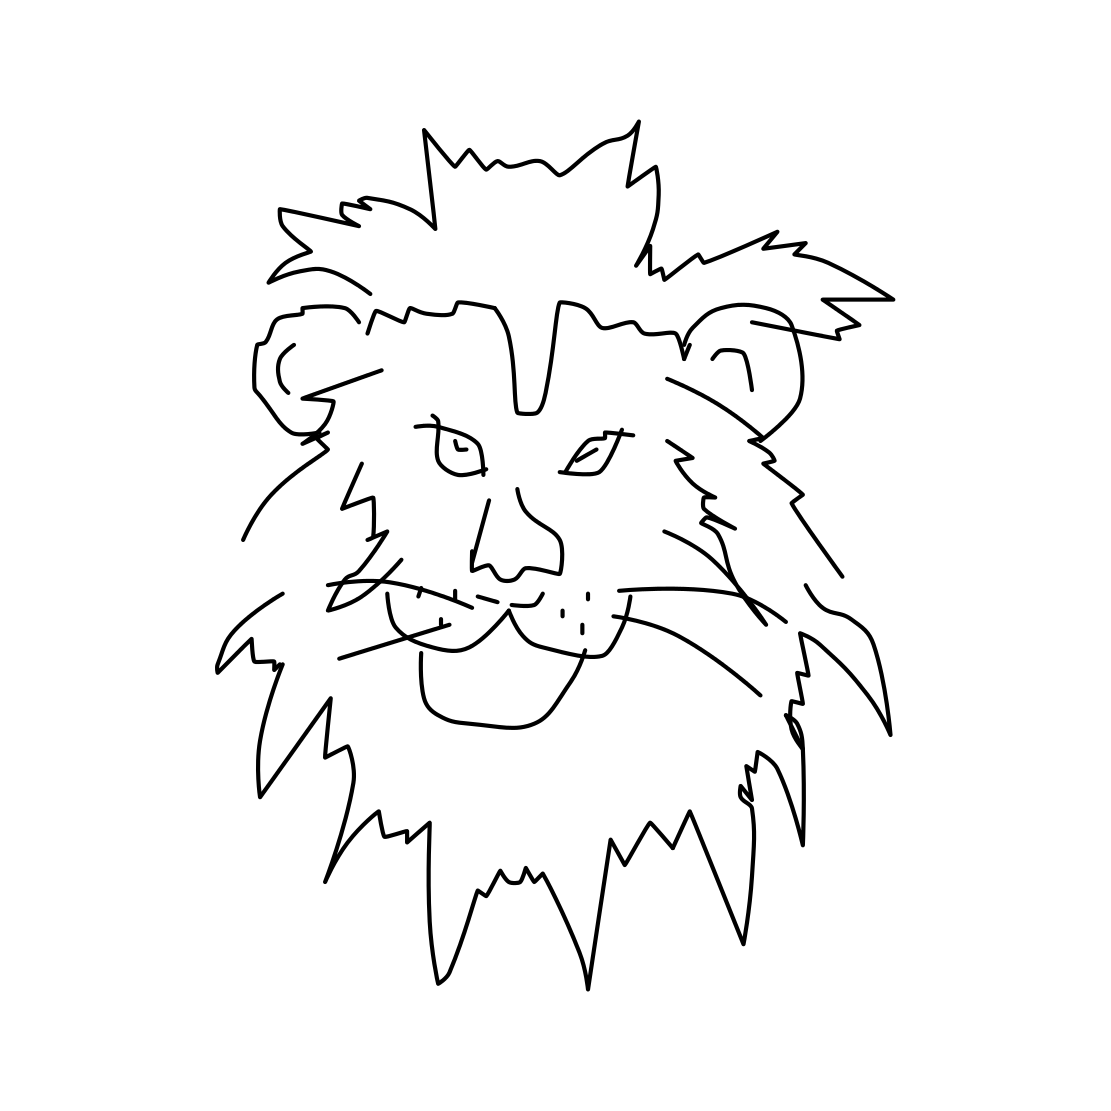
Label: lion